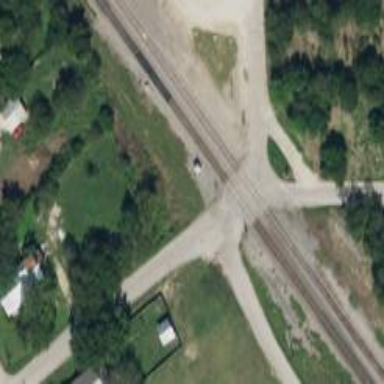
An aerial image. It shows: Level crossing along the railway.